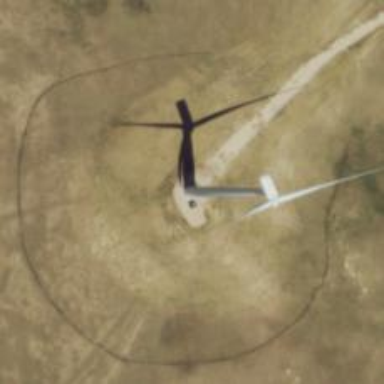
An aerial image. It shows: Wind generator powered by horizontal-axis wind turbine.